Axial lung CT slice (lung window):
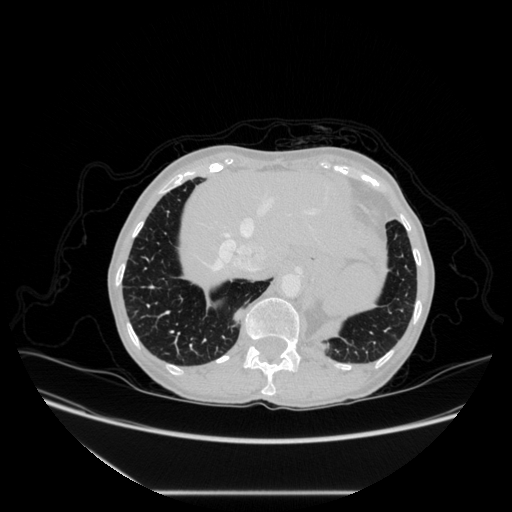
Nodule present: no